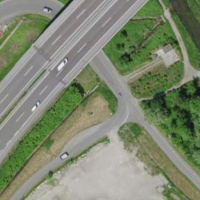
EUNIS habitat code: 57
Species observed at this site:
Ciconia nigra